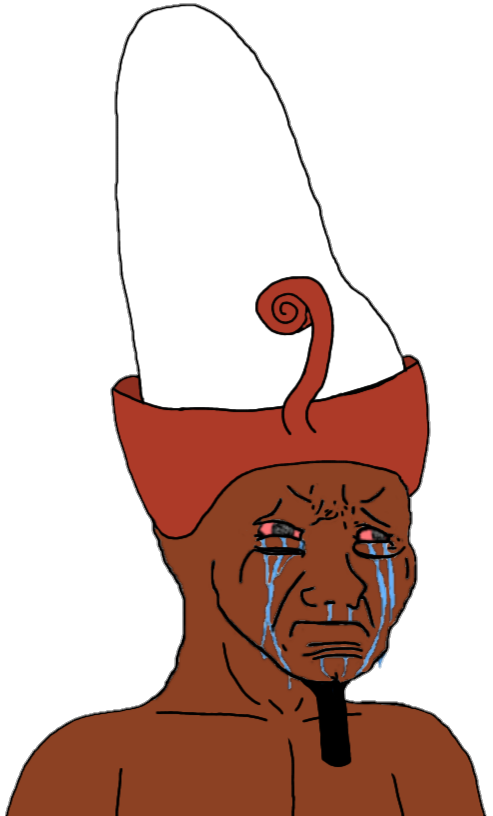
Label: 5_Crying_Wojak